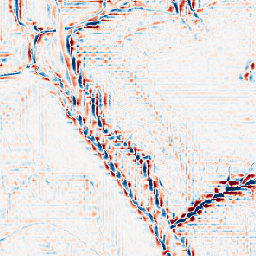
Category: wavelet
Decomposition family: wavelet_dwt
Decomposition parameters: wavelet: db2
level: 3
Upsampling method: quartic
Upsampling parameters: scale: 8
Upsampling scale: 8